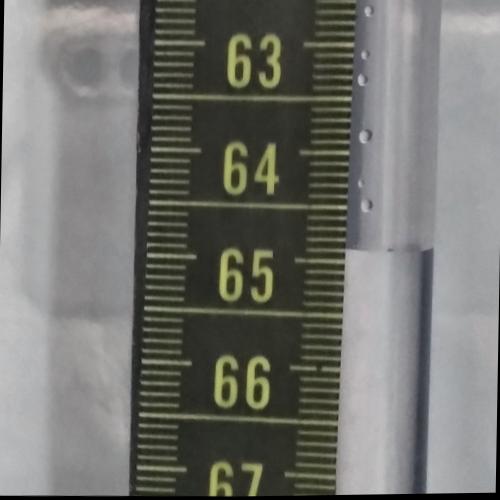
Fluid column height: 64.9 cm